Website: home-depot
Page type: payment
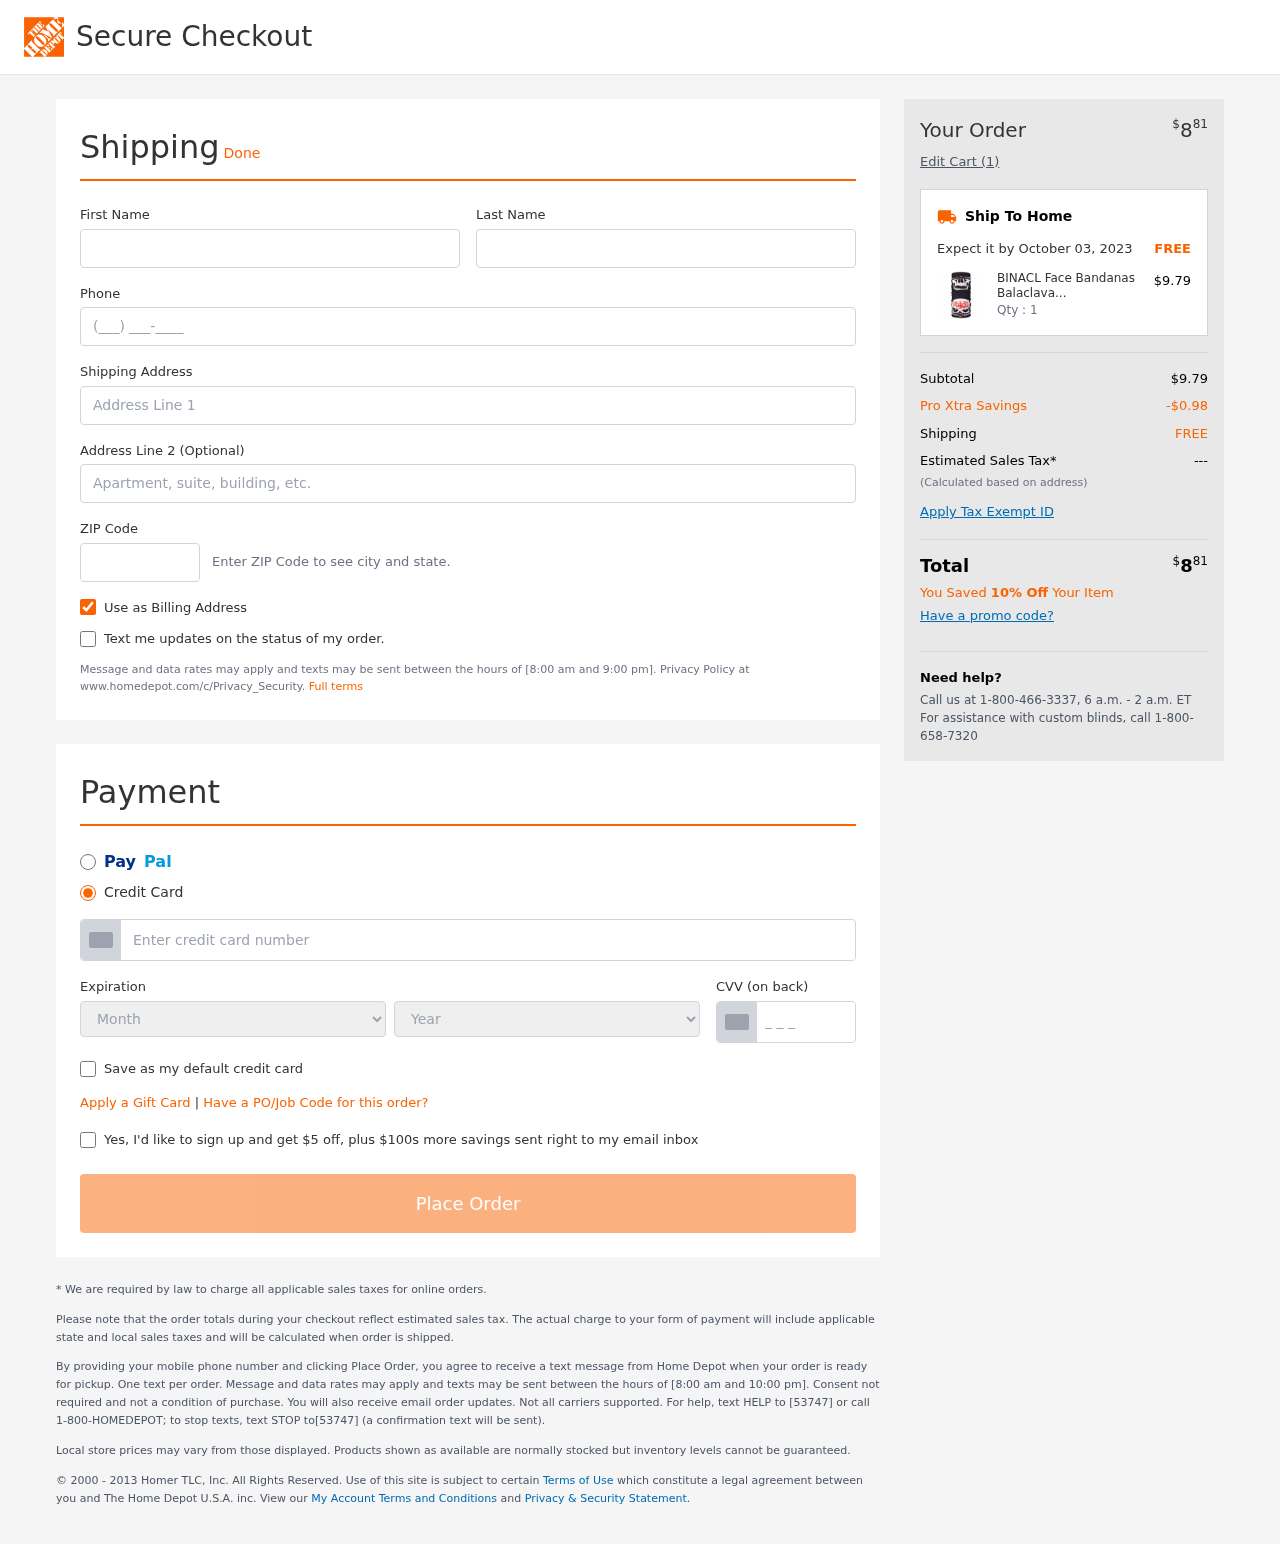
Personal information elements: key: PII_CARD_CVV
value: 377
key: PII_CARD_EXPIRY_MONTH
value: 05
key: PII_CARD_EXPIRY_YEAR
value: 28
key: PII_CARD_NUMBER
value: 2707 2487 0750 2925
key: PII_FIRSTNAME
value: Pamela
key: PII_LASTNAME
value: Holland
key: PII_PHONE
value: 6357819992
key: PII_POSTCODE
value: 15280
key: PII_STREET
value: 5854 Nicole Harbors Suite 370
Product elements: key: PRODUCT1_NAME
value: BINACL Face Bandanas Balaclava, Unisex Neck Gaiter Scarf Novelty Stretchable Wind Sun UV Protection
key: PRODUCT1_PRICE
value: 9.79
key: PRODUCT1_QUANTITY
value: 1
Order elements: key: ORDER_TOTAL
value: $881
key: ORDER_NUM_ITEMS
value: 1
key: ORDER_DELIVERY_DATE
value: October 03, 2023
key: ORDER_SUBTOTAL
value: $9.79
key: ORDER_DISCOUNT
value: -$0.98
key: ORDER_SHIPPING_COST
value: FREE